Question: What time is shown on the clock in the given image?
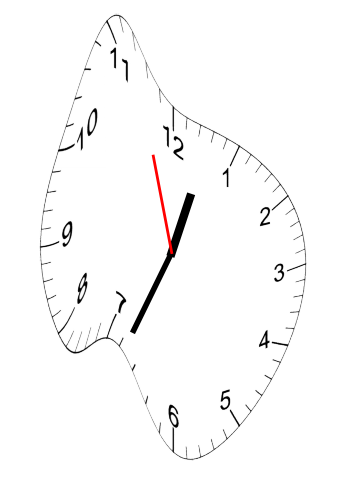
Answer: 12:33:57